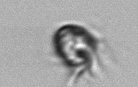
Label: Ciliophora